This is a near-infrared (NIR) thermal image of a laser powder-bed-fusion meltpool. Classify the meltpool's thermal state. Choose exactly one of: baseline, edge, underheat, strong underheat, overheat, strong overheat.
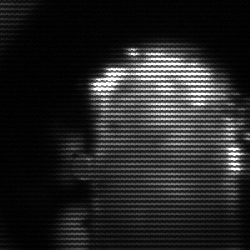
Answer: baseline